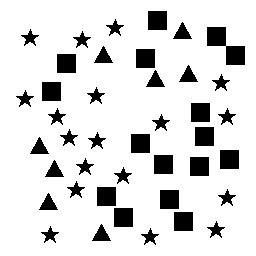
Squares: 16
Triangles: 8
Stars: 18
Total shapes: 42